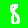
Digit: 8